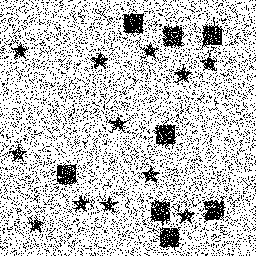
Squares: 8
Triangles: 0
Stars: 12
Total shapes: 20